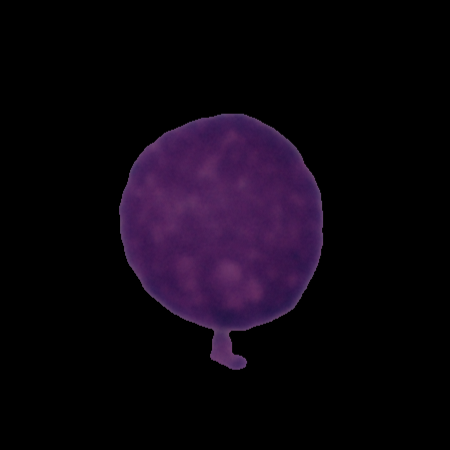
Label: cancer